Question: Image of Data and desired result:

I'm trying to aggregate volunteer hours from a Google spreadsheet a non-profit I volunteer for. We collect volunteer e-mail information and the time that each volunteer has contributed. Each volunteer only puts in their e-mail the first time. I've found examples online on how to send e-mails, but I'm having trouble aggregating the data. I think the trouble might be that not every row has an e-mail address associated with it.
I've been able to get the sum of hours worked by volunteer using 'QUERY(data, "select A, sum(C) Group By A", )' but can't figure out how to get the e-mail associated with each individual.
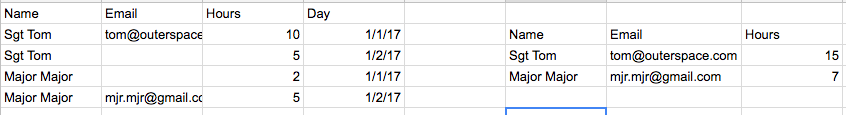
Answer: Thanks for the advice! The VLOOKUP and ArrayFormula functions were new to me. Here's how I solved it:
'QUERY(data, "select A, B where B <>'' ", -1)'
This allowed me to get the Key-Value pair (Name, Email) for each volunteer (solving the problem of people who volunteered multiple times, but only left their e-mail once). From there, I was able to generate the 'Name:Hours Worked' table off to the right with:
'QUERY(data, "select A, sum(C) Group By A", )'.
Then, I used VLOOKUP to query my Name-Email table to get the desired result of:
Name-Email-aggregatedHours
Thanks!